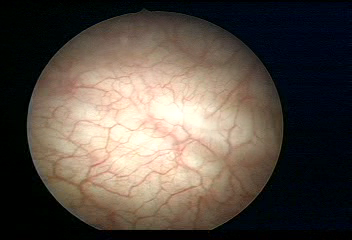
Modality: WLC
Class: Normal mucosa
Bladder cancer association: No